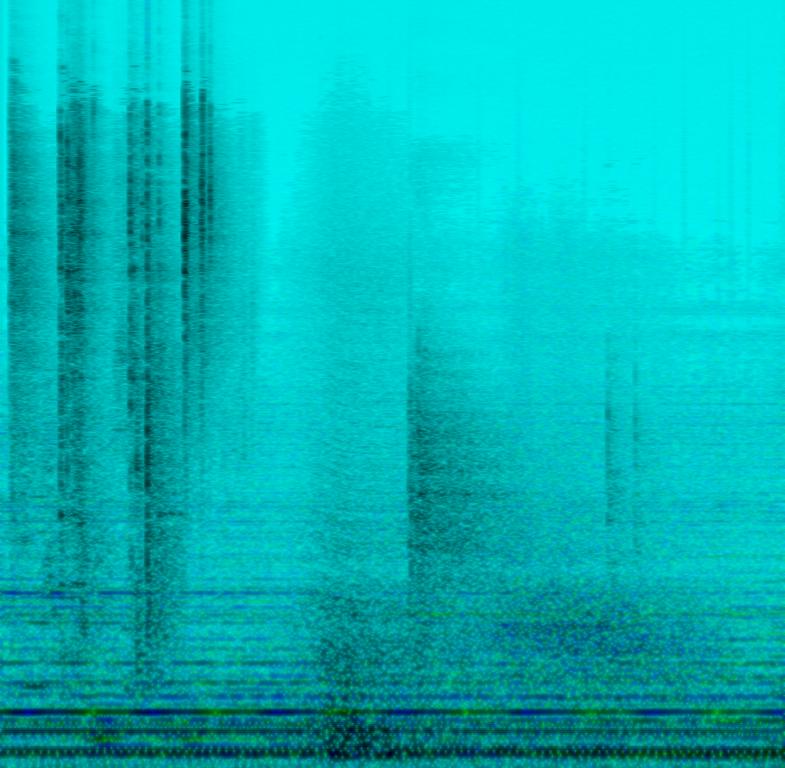
The song contains synth pad sounds in the low to mid range playing drone sounds with little atmospheric sounds. In the background you can hear sounds of something falling to the ground. This song may be playing for meditation.